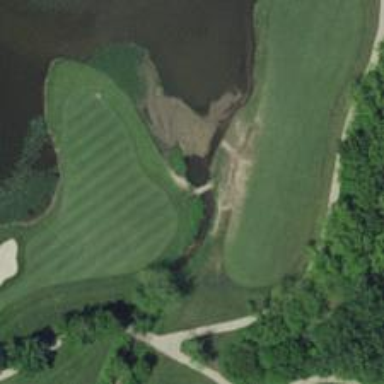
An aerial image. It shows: Path on bridge over golf course.